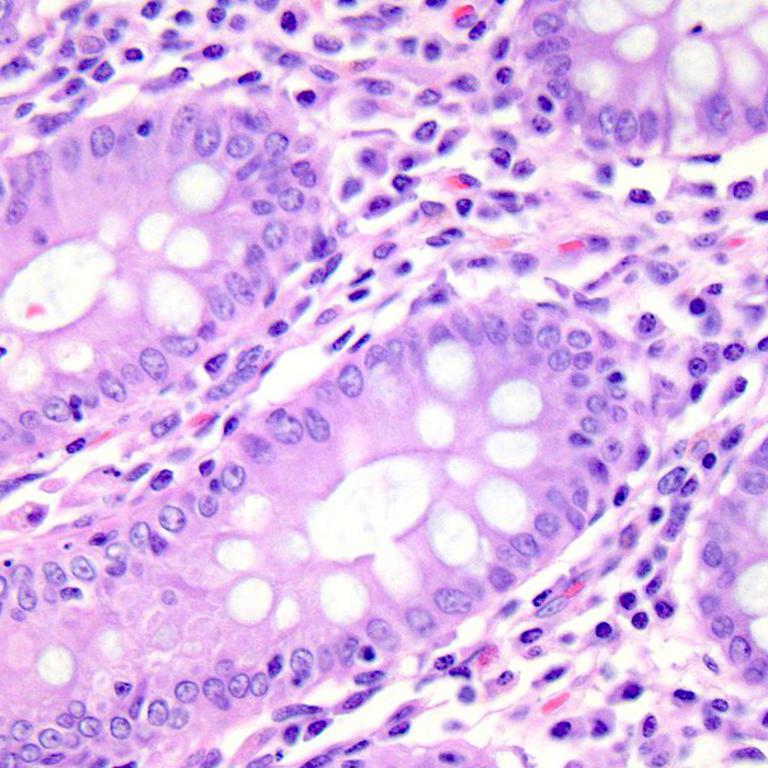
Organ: colon
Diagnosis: benign